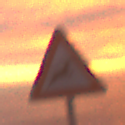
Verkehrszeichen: WildwechselLinks
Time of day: SunriseSunset
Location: Outdoor (Urban)
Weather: PartlyCloudy
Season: NotSpecified
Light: Natural